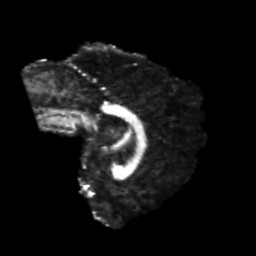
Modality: FA
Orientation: sagittal
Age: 22
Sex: female
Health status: healthy
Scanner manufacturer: philips
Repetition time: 7.388 s
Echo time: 0.08599 s